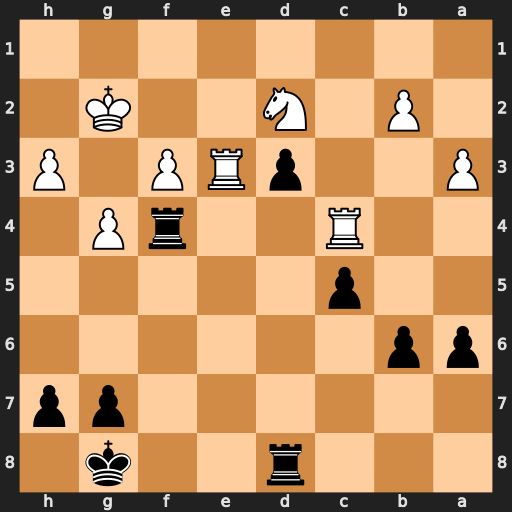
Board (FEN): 3r2k1/6pp/pp6/2p5/2R2rP1/P2pRP1P/1P1N2K1/8
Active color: b
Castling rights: -
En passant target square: -
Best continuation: Rxc4 Nxc4 d2 Nxd2 Rxd2+